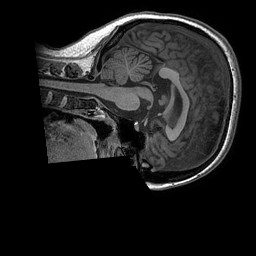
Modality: T1w
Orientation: sagittal
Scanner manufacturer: ge
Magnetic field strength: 3 T
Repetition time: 0.008156 s
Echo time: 0.00318 s